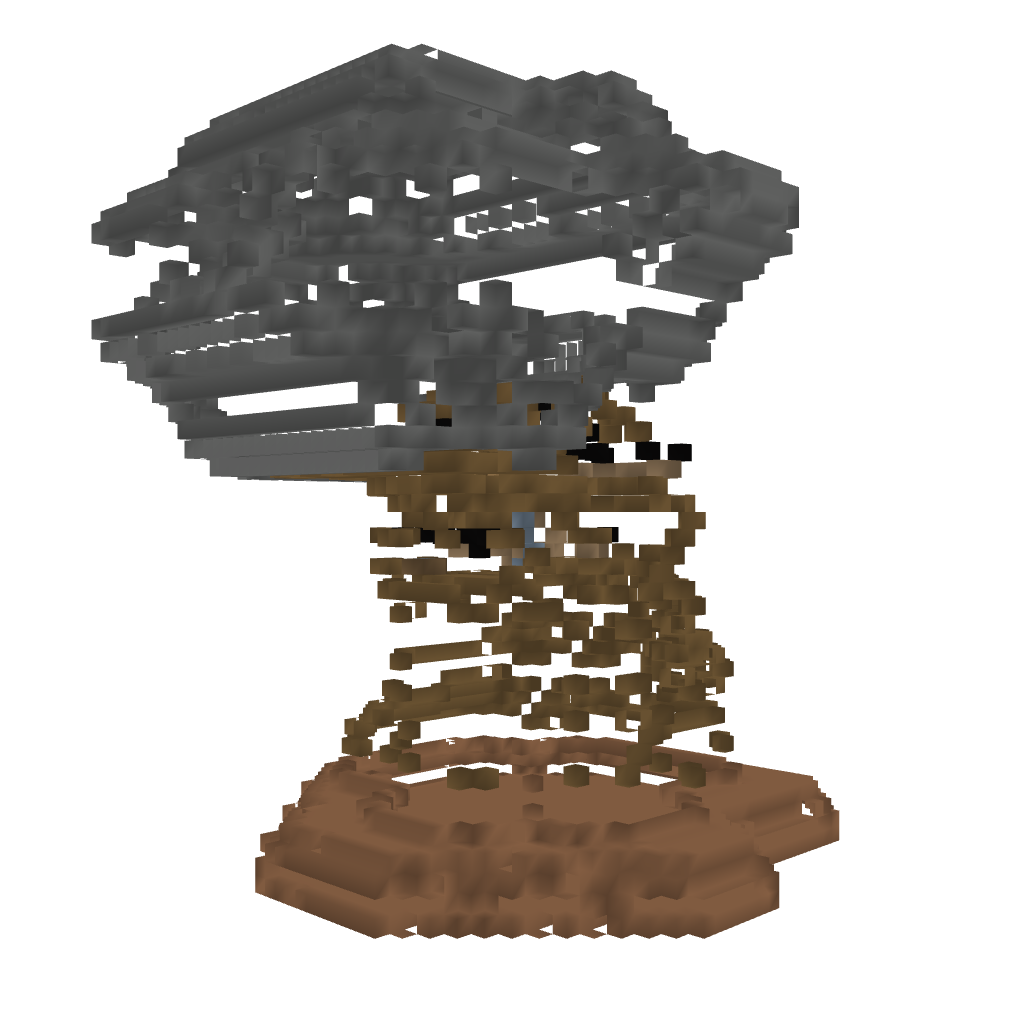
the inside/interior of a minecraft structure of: Treehouse